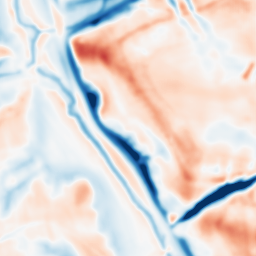
Category: multiscale
Decomposition family: dog_multiscale
Decomposition parameters: sigma_ratio: 1.4
n_scales: 5
base_sigma: 2
Upsampling method: fft_zeropad
Upsampling parameters: scale: 4
Upsampling scale: 4